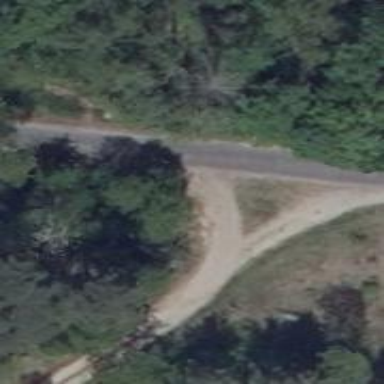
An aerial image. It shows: Unclassified road with concrete plates surface.